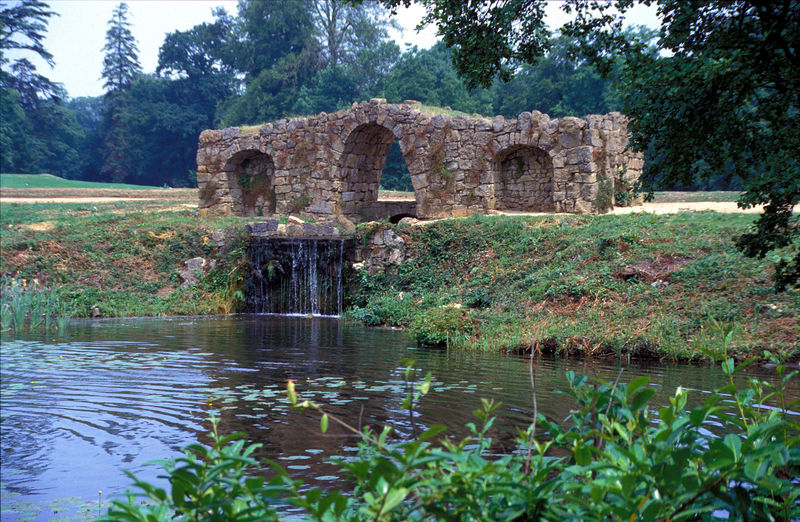
Titel: Cascade, Ansicht von Westen
Künstler: Lancelot "Capability" Brown
Standort: Stowe, Buckinghamshire
Institution: Stowe Landscape Gardens
Schlagwörter: baum, blau, blätter, himmel, laub, schatten, wasser, bäume, fluss, grün, landschaft, see, teich, ufer, braun, straße, anlage, blüten, gras, park, rasen, weg, wiese, alt, architektur, stein, steine, bach, feld, hügel, morgen, natur, schilf, spiegelung, strauch, brücke, busch, büsche, gebüsch, gewässer, pfad, sträucher, pflanzen, england, rokoko, wald, wasserfall, garten, welle, wellen, bogen, abhang, hang, mauer, ziegel, hecke, tag, steinmauer, rundbogen, böschung, romantik, steg, durchgang, kammer, bauch, grass, tor, reflexion, foto, fotografie, photographie, bögen, fugen, nische, arkade, reste, ruine, antike, steinbrücke, torbogen, wasserpflanzen, festung, mauerwerk, weimar, tanne, photo, rustika, quader, farbfoto, antik, mittelalter, seerosen, tannenbaum, tannenbäume, zeder, seerose, bruchstein, römisch, frisch, monument, bauwerk, nischen, keilsteine, gemauert, naturstein, angelegt, überrest, künstlich, abschnitt, einbuchtung, farbfotografie, denkmalschutz, staudamm, riet, mauerbogen, erhalten, stau, arn, seerosenblatt, bsuhcf, gaarten, riune, seerosenblätter, wasserzulauf, wassserfall, wassrfall, brücker, fümpel, natrustein